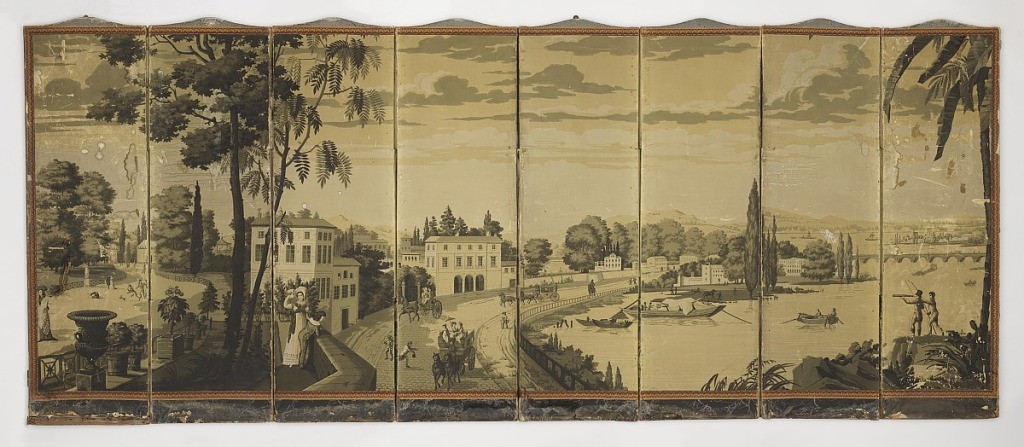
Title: Environs de Paris
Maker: Paulot and Carré
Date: ca. 1820
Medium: Block printed on handmade paper, wood frame
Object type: Folding screen
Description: Eight-paneled screen, covered with wallpaper. Early 19th century "Landscape Paper", printed in sepia tones. Portion of "Jardin Baujon bei Neuilly". Wallpaper on the verso is blue rosettes on gray ground.  The end two panels have been wiped clean of blue rosettes. Cobblestone road with horse-drawn carriages runs through the middle of the scene. Buildings off to the left side with the boat-filled harbor on the right.